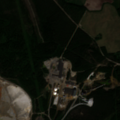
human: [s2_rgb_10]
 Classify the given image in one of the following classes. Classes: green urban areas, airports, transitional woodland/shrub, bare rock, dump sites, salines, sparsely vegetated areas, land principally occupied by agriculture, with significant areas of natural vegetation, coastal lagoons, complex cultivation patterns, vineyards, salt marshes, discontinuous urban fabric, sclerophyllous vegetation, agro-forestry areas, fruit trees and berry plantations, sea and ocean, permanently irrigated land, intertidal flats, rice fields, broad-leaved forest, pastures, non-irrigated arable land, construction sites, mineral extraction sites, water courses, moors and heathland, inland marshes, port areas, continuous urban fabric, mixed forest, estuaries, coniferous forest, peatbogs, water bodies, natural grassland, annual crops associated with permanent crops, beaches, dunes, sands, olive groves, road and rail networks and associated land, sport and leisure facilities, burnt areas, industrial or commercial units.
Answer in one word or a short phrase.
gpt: dump sites, non-irrigated arable land, mixed forest